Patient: sex M, age 76
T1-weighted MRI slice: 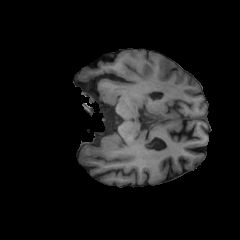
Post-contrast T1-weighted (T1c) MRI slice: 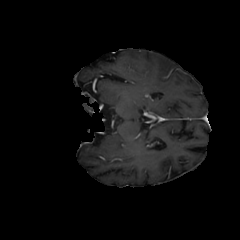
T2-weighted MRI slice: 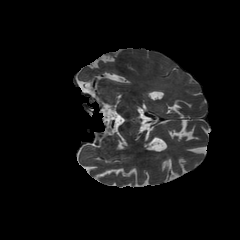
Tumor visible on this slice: yes
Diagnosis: Glioblastoma, IDH-wildtype
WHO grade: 4